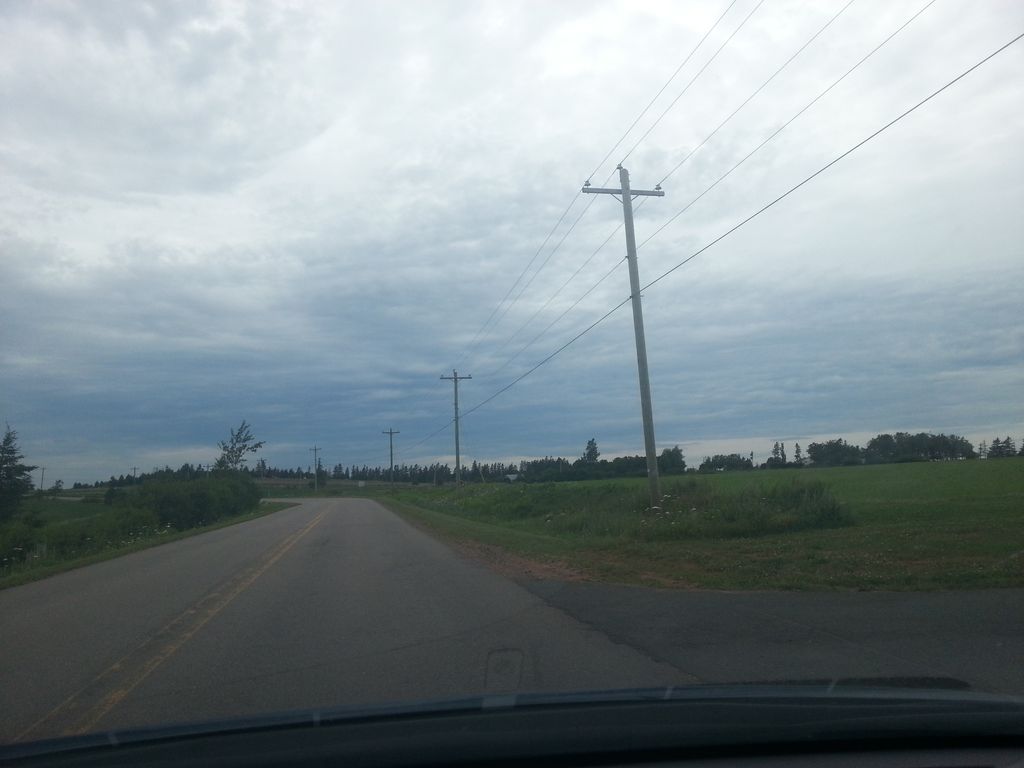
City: charlottetown